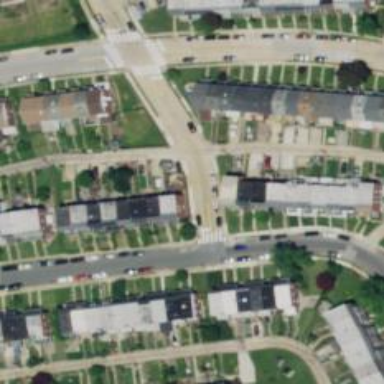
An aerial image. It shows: Alley classified as service road.